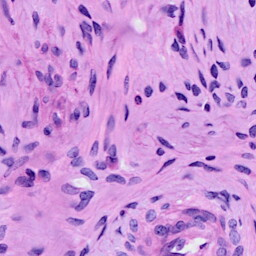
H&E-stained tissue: Cervix